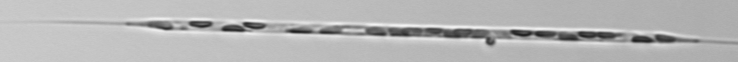
Label: Rhizosolenia